Interaction volume radius: 10 \u00c5
Interaction volume height: 30 \u00c5
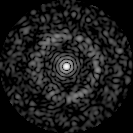
Disorder parameter: 0.8439